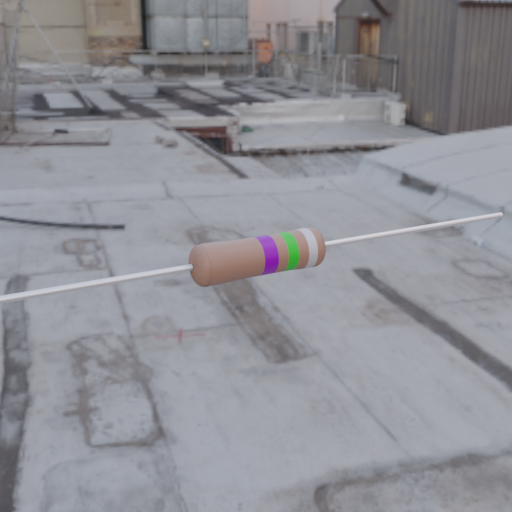
Resistor colour bands (in order): violet, green, silver